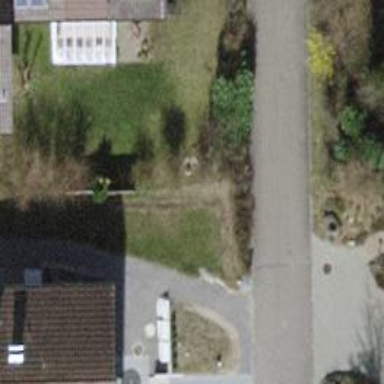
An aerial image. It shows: Hedge acting as barrier.